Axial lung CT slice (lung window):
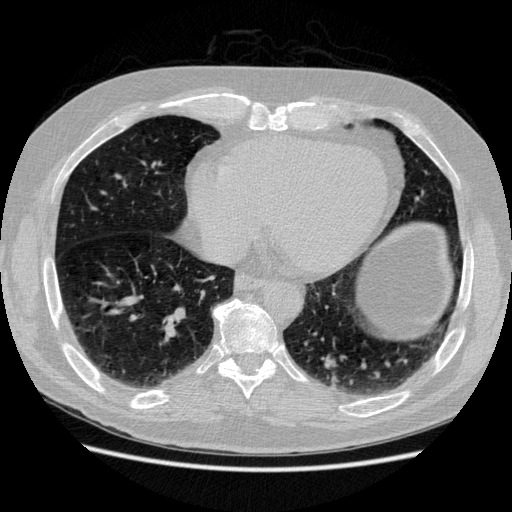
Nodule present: no